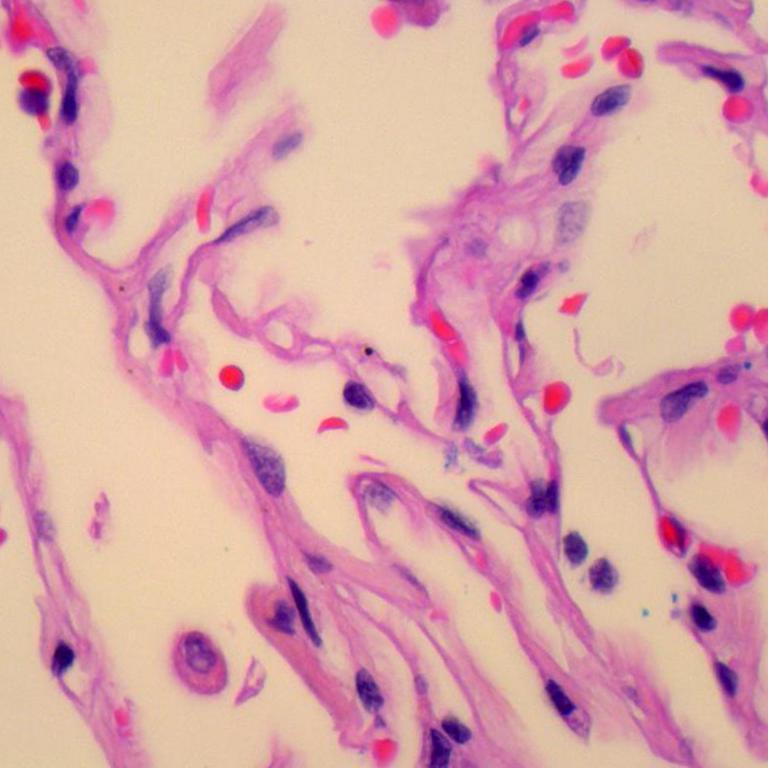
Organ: lung
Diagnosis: benign